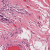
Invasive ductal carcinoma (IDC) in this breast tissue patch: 0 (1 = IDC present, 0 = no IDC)